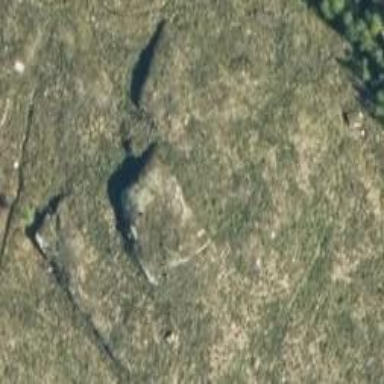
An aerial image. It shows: Landscape of bare rock.